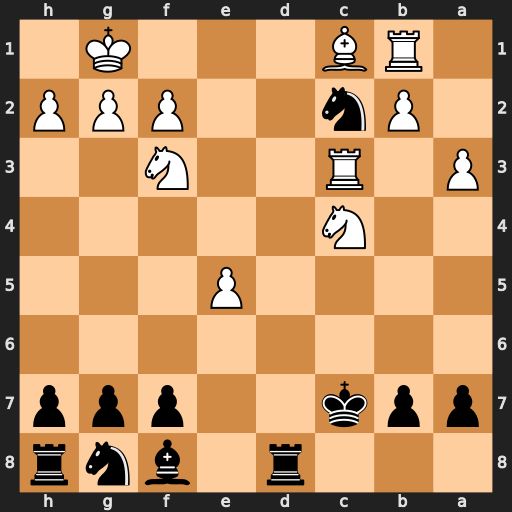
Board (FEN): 3r1bnr/ppk2ppp/8/4P3/2N5/P1R2N2/1Pn2PPP/1RB3K1
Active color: b
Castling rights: -
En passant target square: -
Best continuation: Rd1+ Ne1 Rxe1#